Question: I have a photobrowser using a QListView in iconMode. When a photo thumbnail is doubleclicked I show a QWidget with the full size image.
I'd like to animate the display of the full size image, zooming out from the location of the clicked icon but I'm having trouble figuring out how to access the geometry. The routine I am using to show the image is at bottom. I've been playing with trying to access the geometry without success. I've tried a few things with the selectionModel() but I think this is wrong. What's the obvious thing I am missing?
'''
QItemSelection sel = thumbView->selectionModel()->selection();
qDebug() << "sel.count()" << sel.count();
QItemSelectionRange selItem = sel.first();
qDebug() << "selItem" << selItem.left() <<selItem.top()<< selItem.right()<< selItem.bottom();
'''
Once I get the geometry I'll do a QPropertyAnimation from the icon size to the MainWindow size.
---
'''
void ImageBase::displayImageFullsize(const QModelIndex &index)
{
QSqlRecord record = imageModel->record(index.row());
QByteArray image_data = record.value(3).toByteArray();
QPixmap pixmap = QPixmap();
pixmap.loadFromData(image_data);
imageView->setPixmap(pixmap);
imageView->setMinimumSize(QSize(1024,768));
imageView->adjustSize();
imageView->show();
}
'''

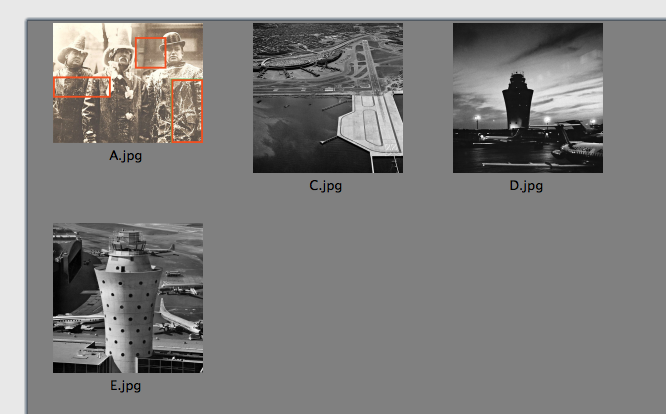
Answer: You can get QRect of your item in view with <URL>
Example:
'''
void UrlView::mousePressEvent(QMouseEvent *event) // Derived from QAbstractItemView
{
QModelIndex index = indexAt(event->pos());
QRect rect = visualRect(index);
qDebug() << rect;
}
'''
Now you should have position of item relative to parent widget.
Then you should get position of image in that item and calculate position relative to MainWindow.
Some of these can help
<URL>
<URL>